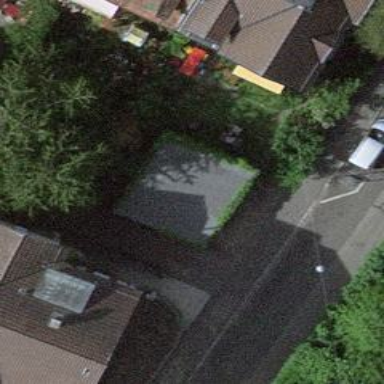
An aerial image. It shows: Garages with flat roofs.